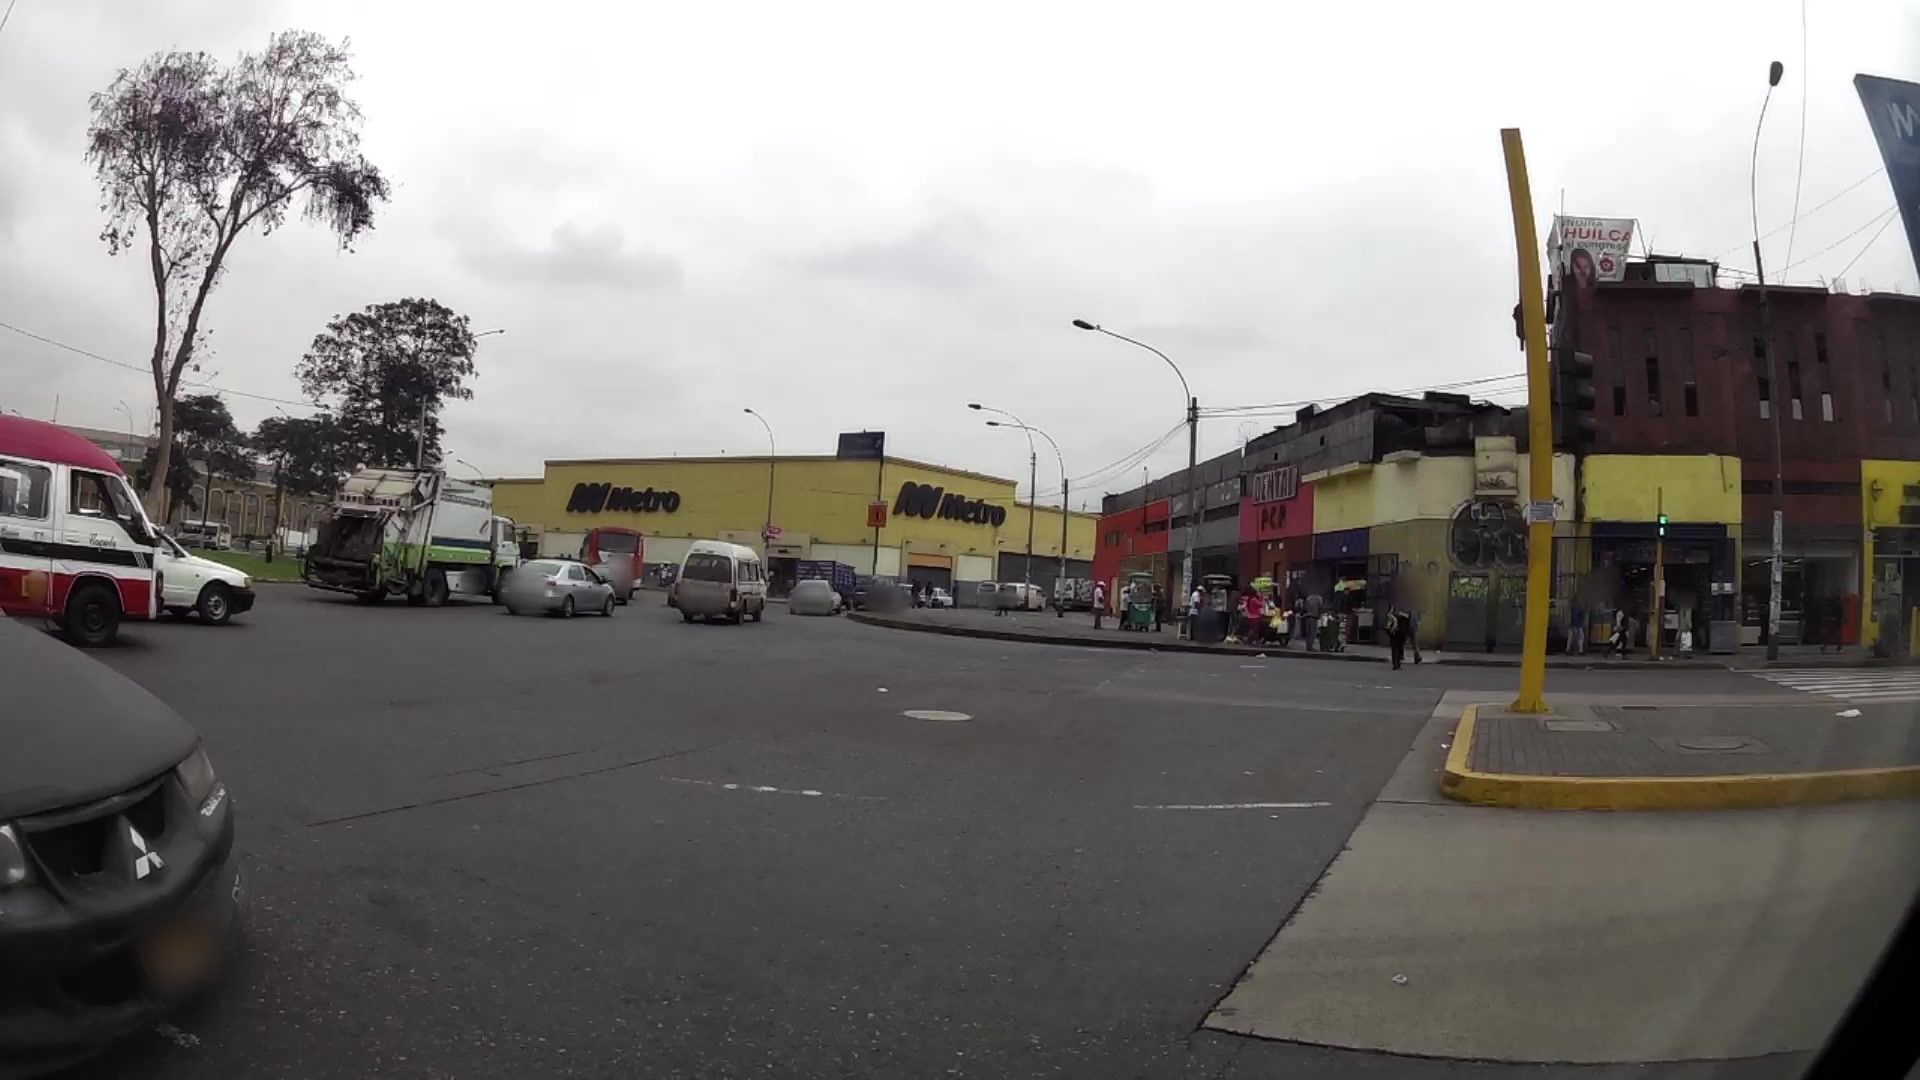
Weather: cloudy
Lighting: day
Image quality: good
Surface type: driving surface
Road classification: service, busway
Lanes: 1.0
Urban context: urban centre
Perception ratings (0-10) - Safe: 7.22, Lively: 6.02, Beautiful: 6.95, Boring: 0.79, Depressing: 3.69, Wealthy: 0.75